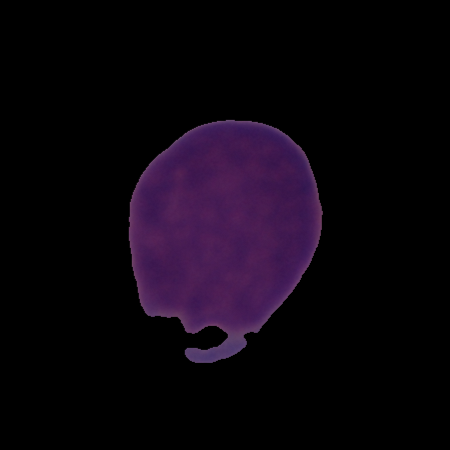
Label: cancer